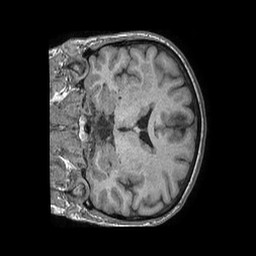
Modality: T1w
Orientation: coronal
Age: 64
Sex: female
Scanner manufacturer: philips
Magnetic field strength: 1.5 T
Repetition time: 0.007586 s
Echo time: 0.003444 s